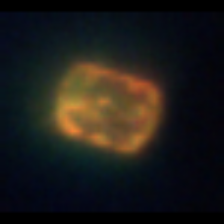
Taxon: Centric
Group: Diatoms